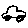
Label: car